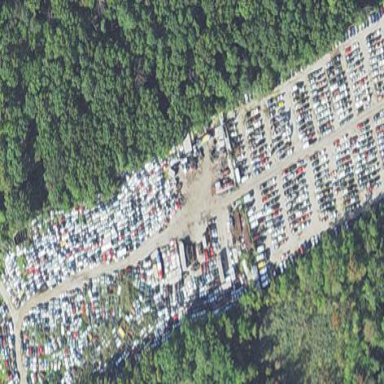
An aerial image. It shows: Industrial area used for car wreckers.